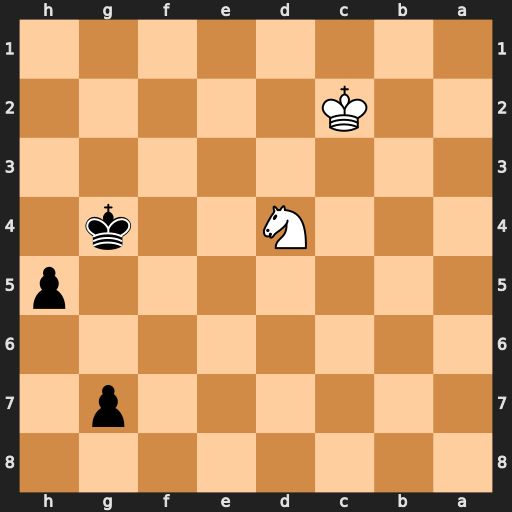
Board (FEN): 8/6p1/8/7p/3N2k1/8/2K5/8
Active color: b
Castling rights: -
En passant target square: -
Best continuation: h4 Kd3 h3